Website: slack
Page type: billing-address
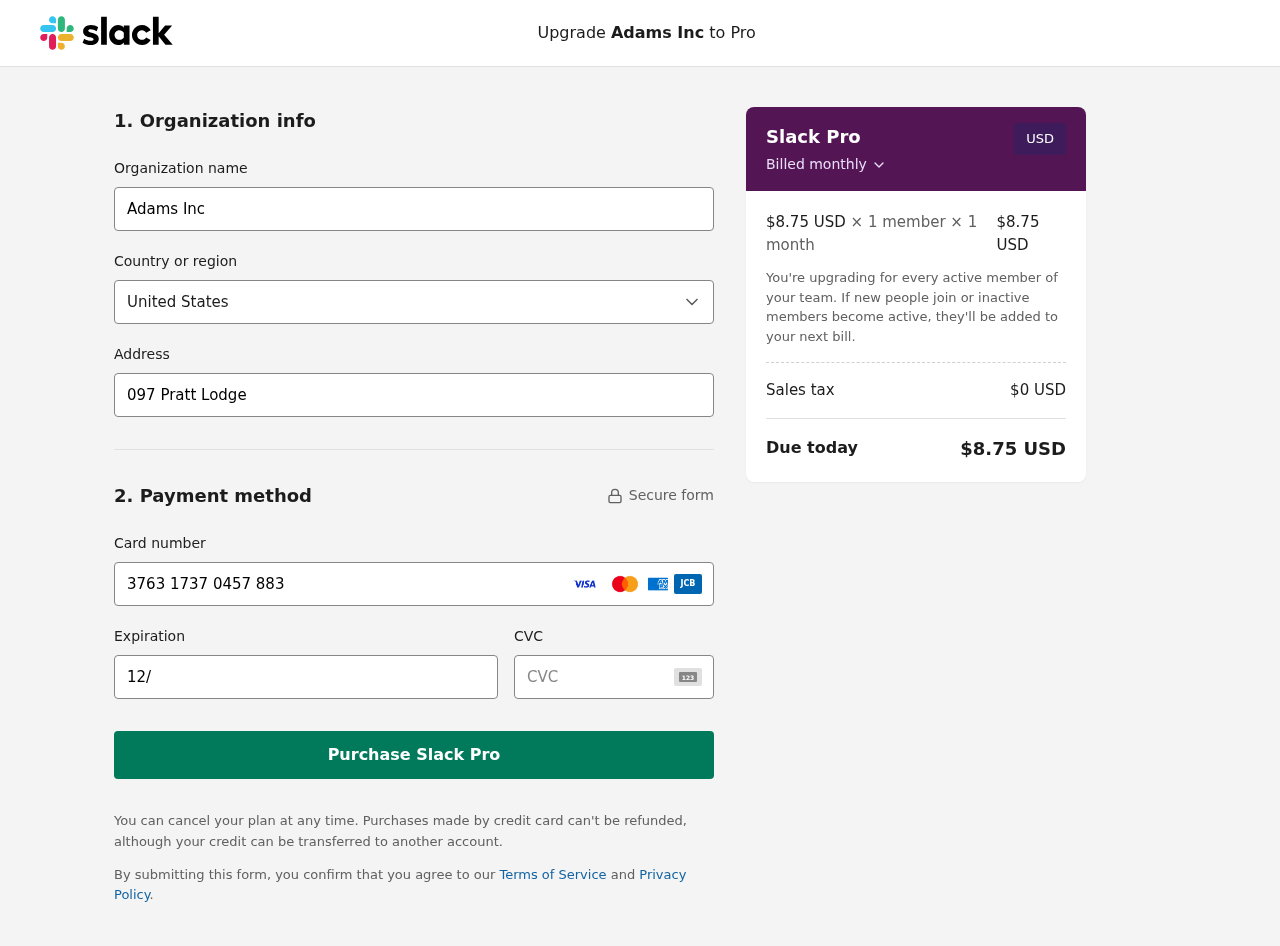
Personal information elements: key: PII_CARD_CVV
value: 3540
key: PII_CARD_EXPIRY
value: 12/29
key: PII_CARD_NUMBER
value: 3763 1737 0457 883
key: PII_COMPANY
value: Adams Inc
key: PII_COUNTRY
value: United States
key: PII_STREET
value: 097 Pratt Lodge
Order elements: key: ORDER_PRICE_PER_MEMBER
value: $8.75 USD
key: ORDER_MEMBER_COUNT
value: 1
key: ORDER_MONTH_COUNT
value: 1
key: ORDER_SUBTOTAL
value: $8.75 USD
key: ORDER_TAX
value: $0
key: ORDER_TOTAL
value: $8.75 USD